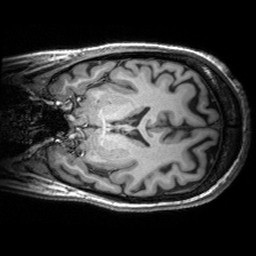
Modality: T1w
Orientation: coronal
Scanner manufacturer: siemens
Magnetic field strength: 3 T
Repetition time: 2.53 s
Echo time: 0.00299 s